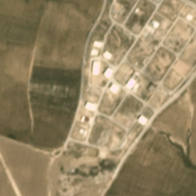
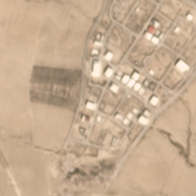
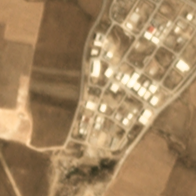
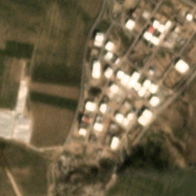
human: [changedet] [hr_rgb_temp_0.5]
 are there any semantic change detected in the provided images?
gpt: several new houses are built in the scene .

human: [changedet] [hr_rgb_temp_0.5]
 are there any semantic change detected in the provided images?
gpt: Many new buildings and vegetation appeared .

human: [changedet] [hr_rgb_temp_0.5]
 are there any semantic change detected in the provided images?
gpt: several new houses and vegetation replaced the original clear land .

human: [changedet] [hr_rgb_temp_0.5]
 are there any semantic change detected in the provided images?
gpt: a large building appeared at the bottom left corner of the scene .

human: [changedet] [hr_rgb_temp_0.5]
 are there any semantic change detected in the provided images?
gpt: several new buildings and vegetation appeared in the scene .